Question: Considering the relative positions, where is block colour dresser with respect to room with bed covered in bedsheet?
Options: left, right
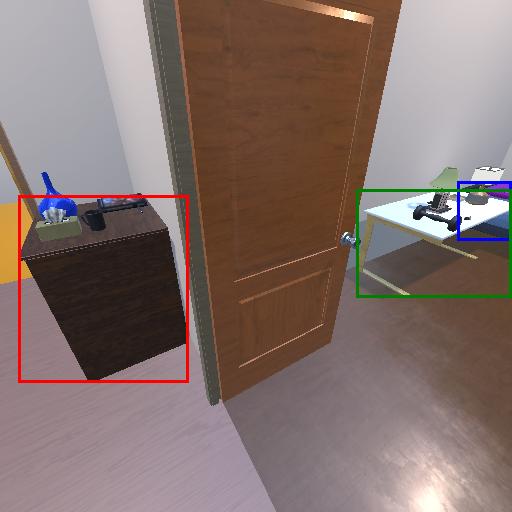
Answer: left